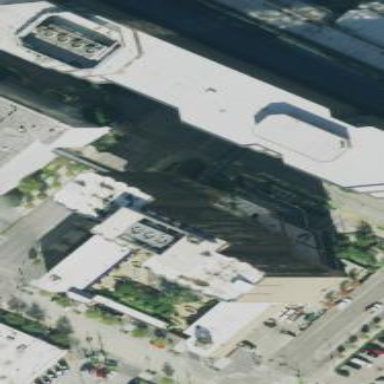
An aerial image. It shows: Part of building.